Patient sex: M
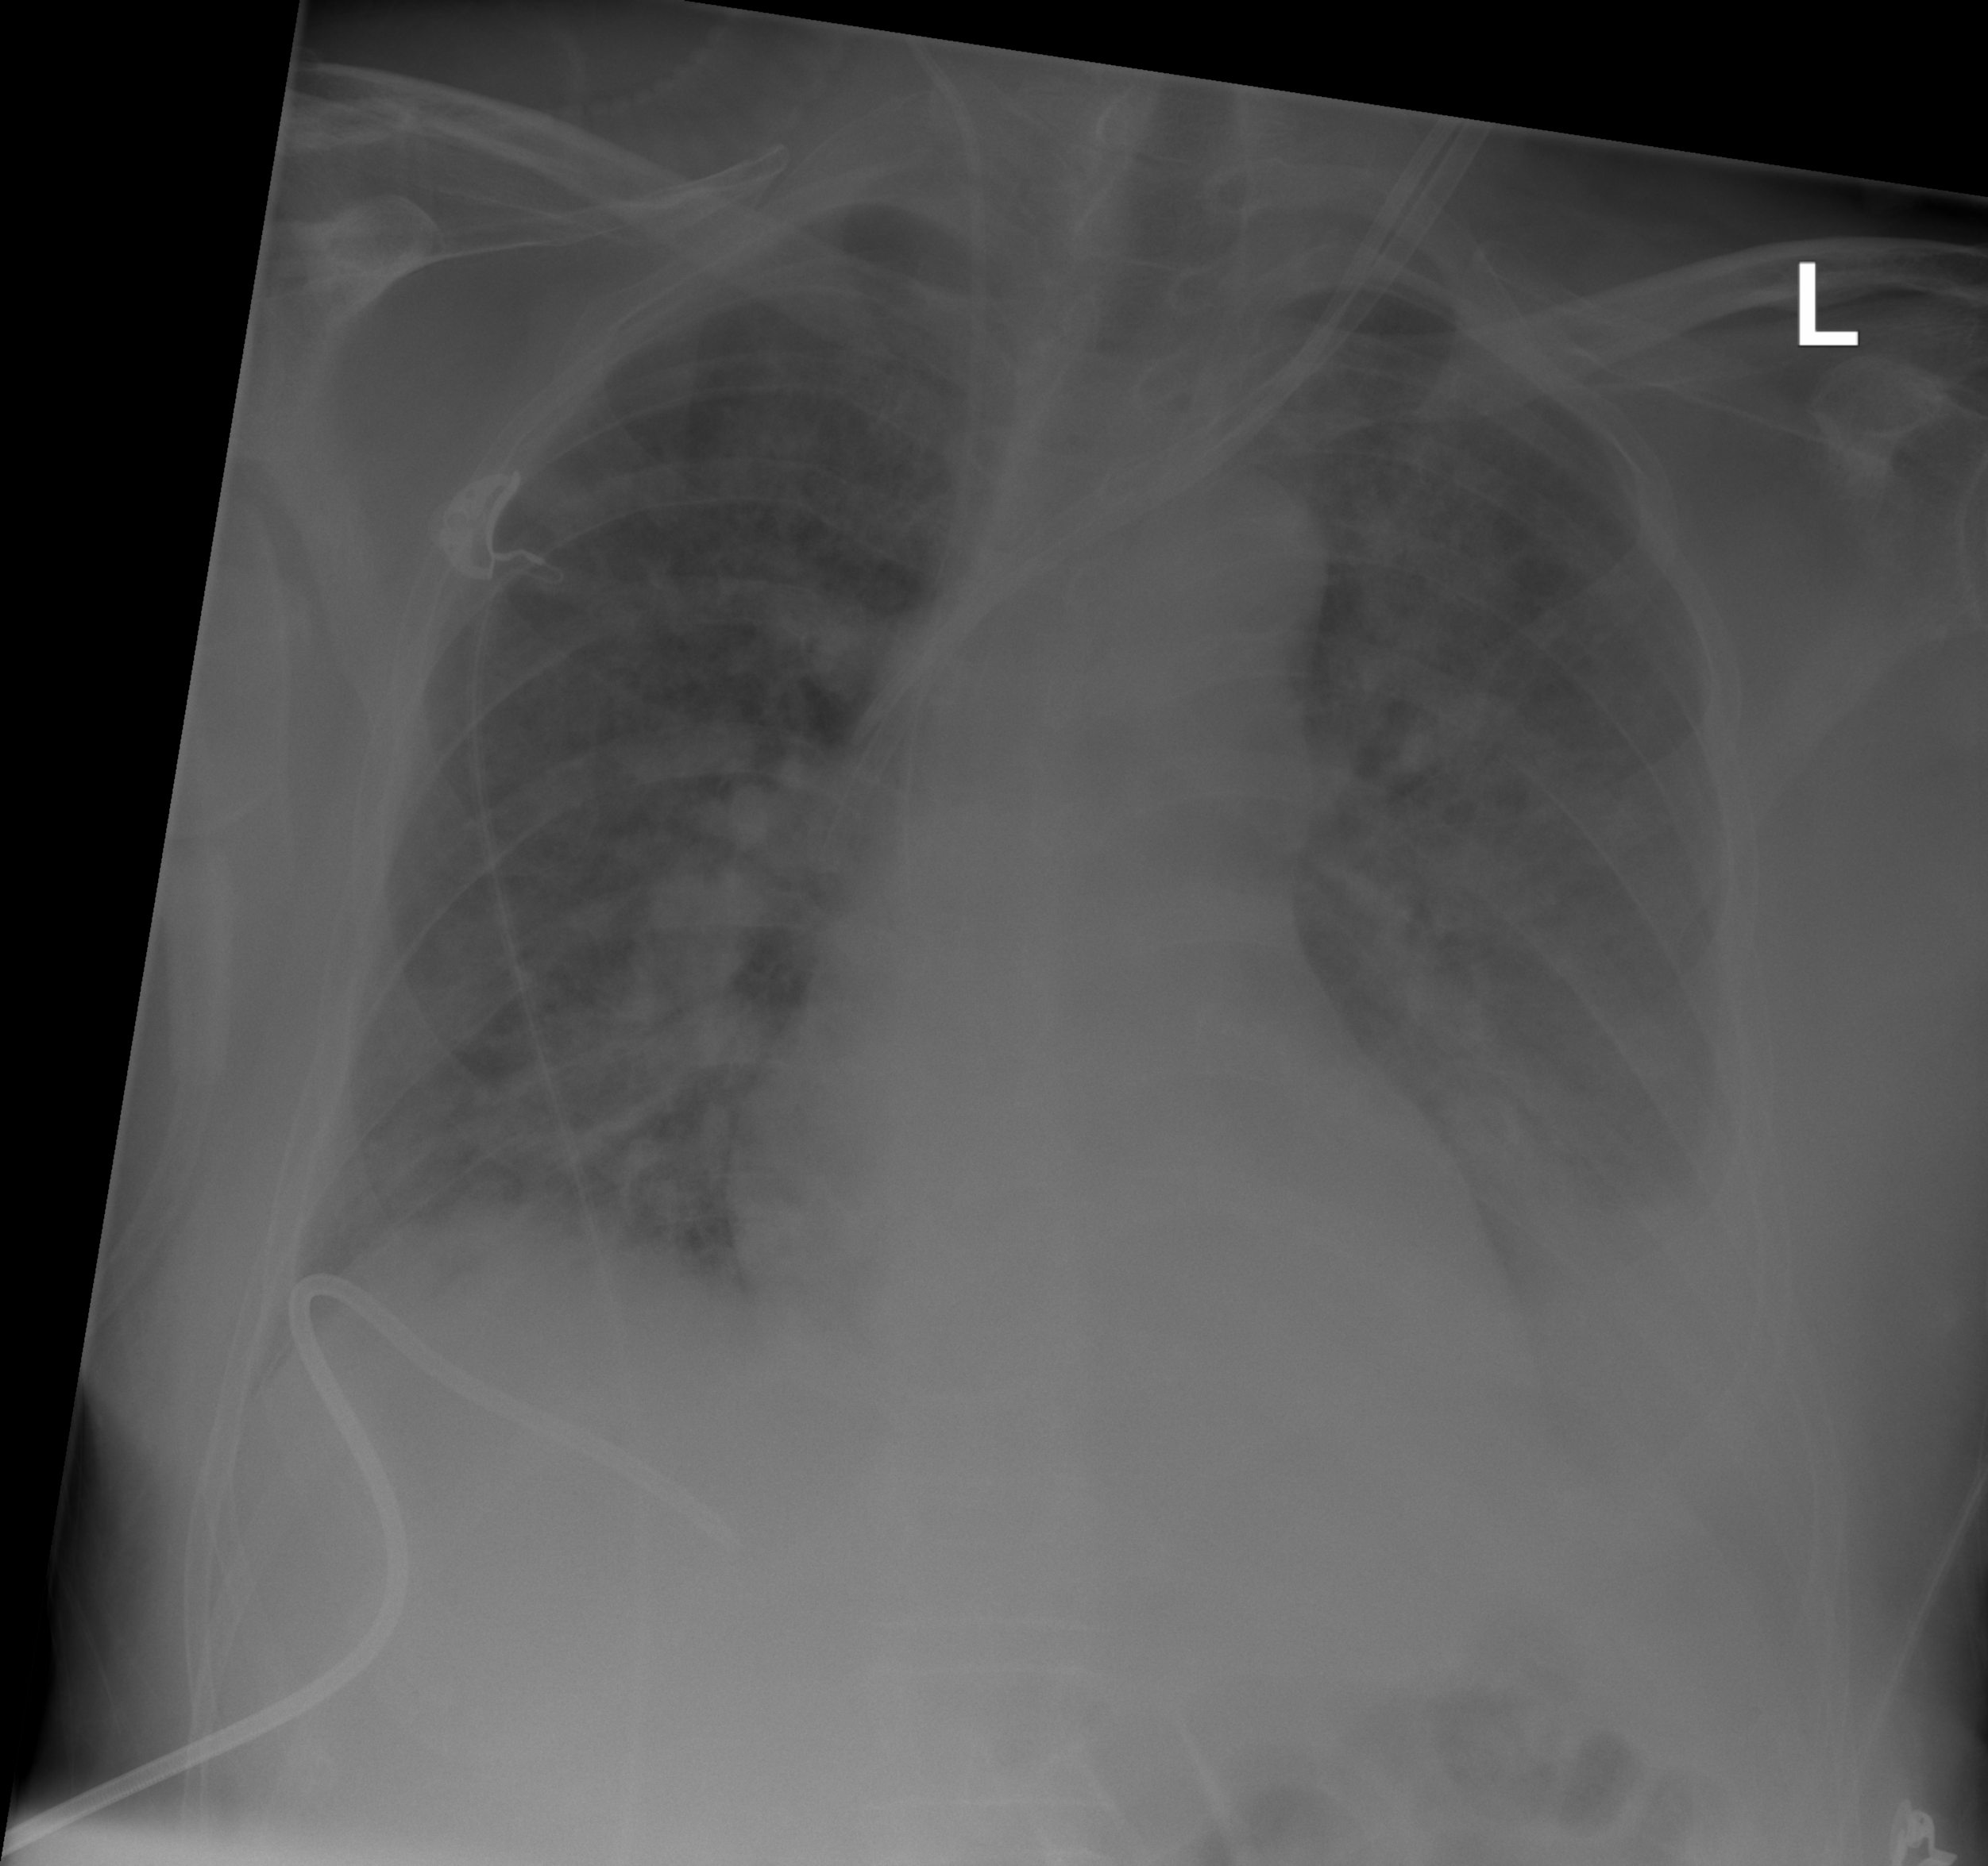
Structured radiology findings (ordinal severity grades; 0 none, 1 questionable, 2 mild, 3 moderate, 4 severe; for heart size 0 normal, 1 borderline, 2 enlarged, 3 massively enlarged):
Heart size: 1
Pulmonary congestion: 2
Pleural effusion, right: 1
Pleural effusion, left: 2
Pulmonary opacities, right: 2
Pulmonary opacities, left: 2
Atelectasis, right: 0
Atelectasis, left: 2